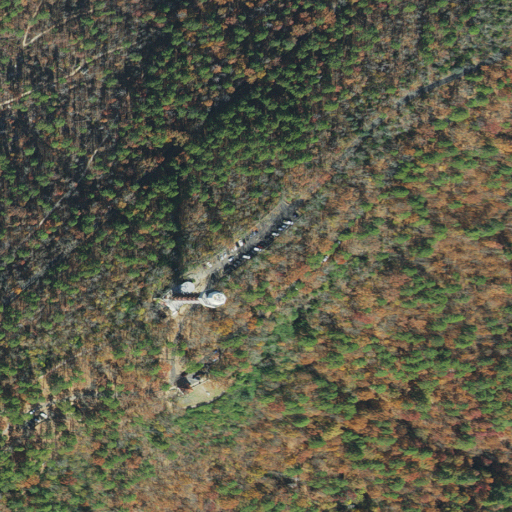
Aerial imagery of mountain in Arkansas named Hot Springs Mountain containing open development, mixed forest, deciduous forest, evergreen forest, low intensity development, and medium intensity development